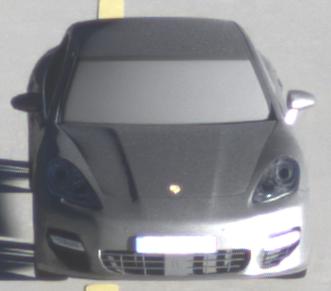
Make: Porsche
Model: Panamera
Detailed model: Panamera (970)
Model produced from: 2010/05
Model produced until: 2013/04
Doors: 5
Color: gray
Road condition: dry road
Daytime: sunrise or sunset
Contrast: high contrast